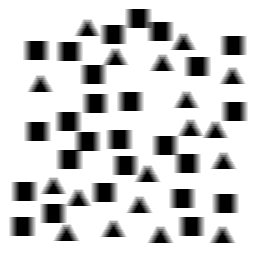
Squares: 26
Triangles: 18
Stars: 0
Total shapes: 44